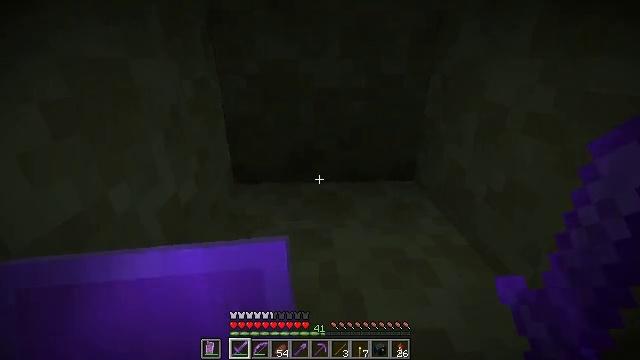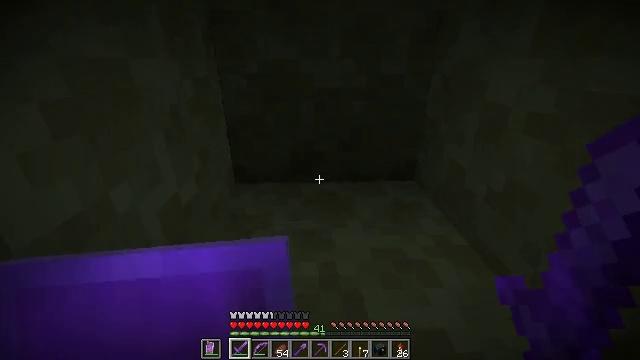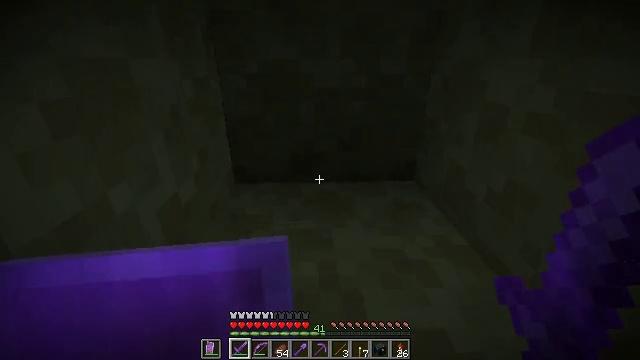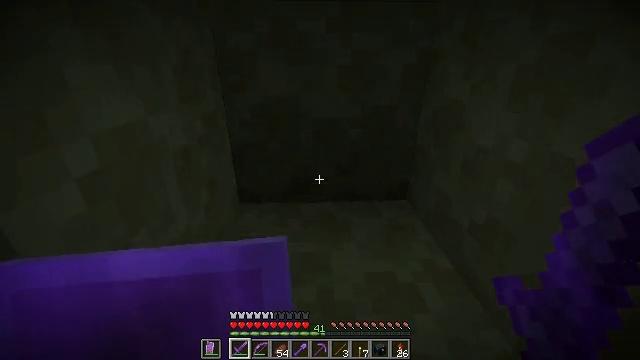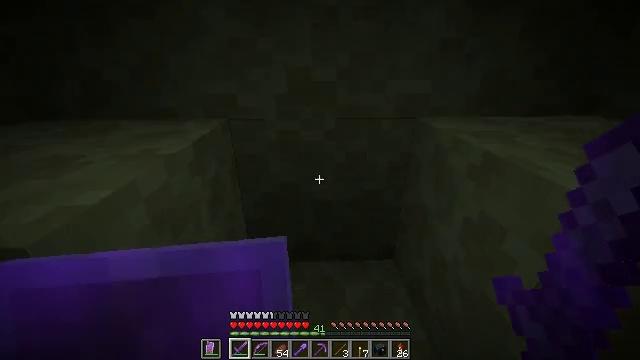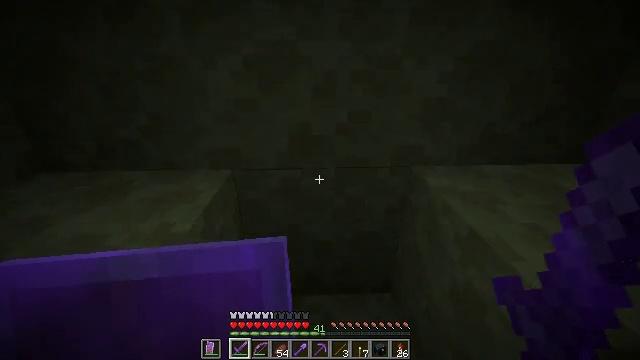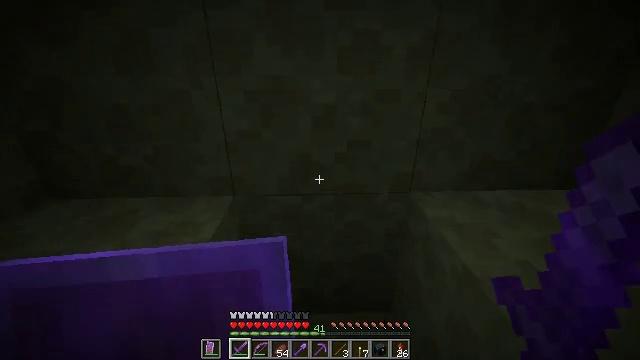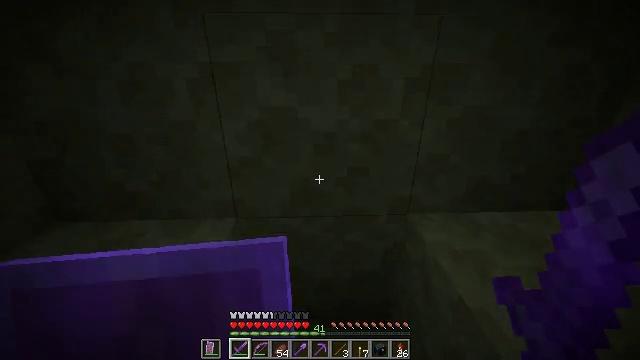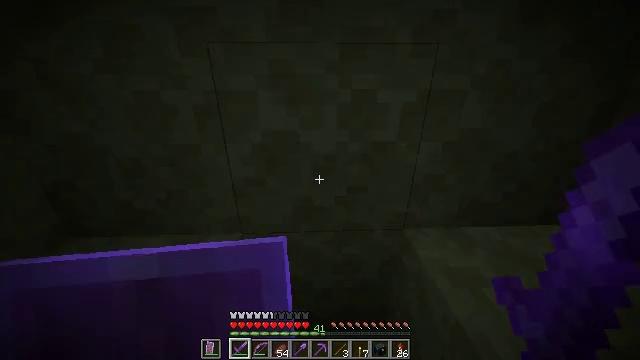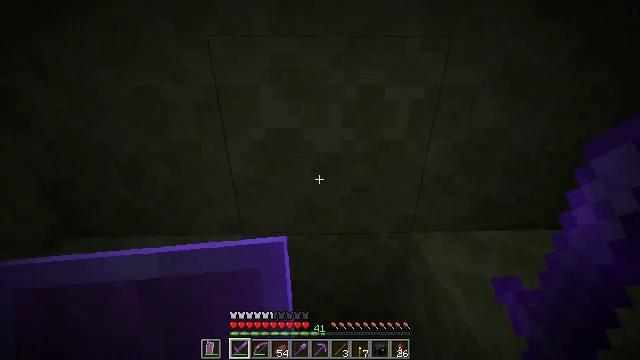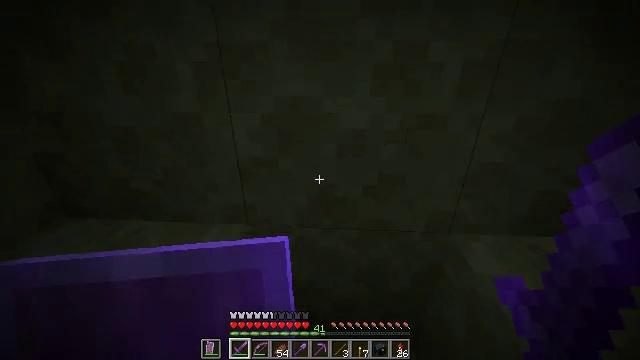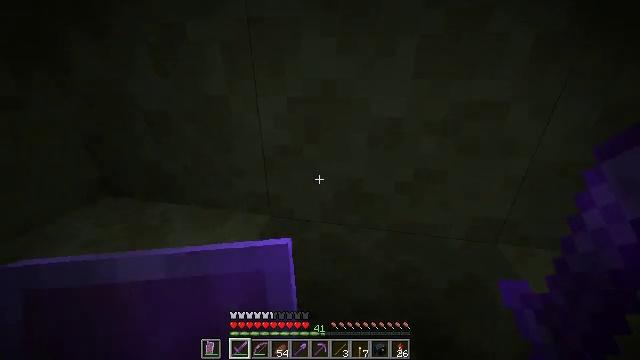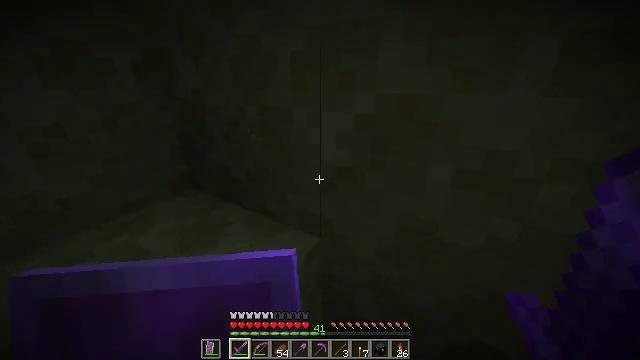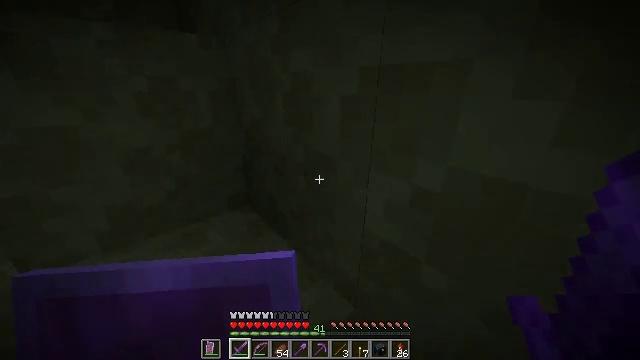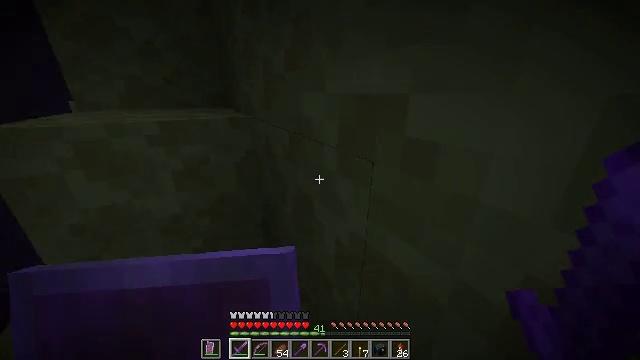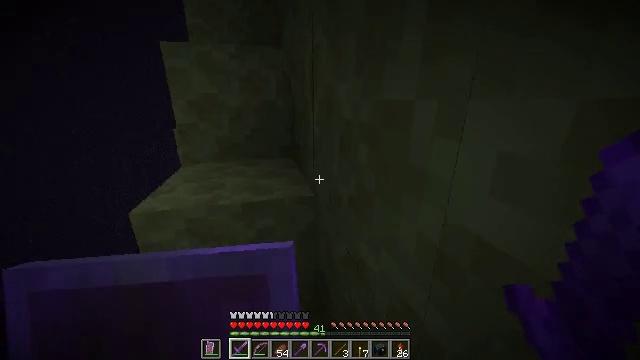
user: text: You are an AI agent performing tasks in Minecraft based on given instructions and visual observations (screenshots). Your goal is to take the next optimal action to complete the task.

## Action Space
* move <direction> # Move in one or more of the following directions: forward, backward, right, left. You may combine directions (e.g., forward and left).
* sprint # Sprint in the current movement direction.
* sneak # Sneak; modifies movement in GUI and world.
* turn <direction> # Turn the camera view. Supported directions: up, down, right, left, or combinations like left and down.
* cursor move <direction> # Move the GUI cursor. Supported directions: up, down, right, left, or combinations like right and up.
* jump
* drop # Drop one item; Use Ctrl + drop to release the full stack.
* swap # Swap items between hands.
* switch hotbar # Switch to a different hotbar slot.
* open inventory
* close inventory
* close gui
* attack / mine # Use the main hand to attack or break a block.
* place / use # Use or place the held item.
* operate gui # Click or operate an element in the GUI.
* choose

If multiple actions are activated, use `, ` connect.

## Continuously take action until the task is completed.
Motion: motion action
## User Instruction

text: Mine the obsidian block.
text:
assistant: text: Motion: no_op
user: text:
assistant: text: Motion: move forward, sprint
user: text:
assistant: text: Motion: move forward, sprint, jump
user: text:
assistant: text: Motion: move forward, sprint, jump
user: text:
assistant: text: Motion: move forward, sprint, jump
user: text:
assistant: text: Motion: move forward, sprint, jump
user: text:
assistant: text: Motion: move forward, sprint
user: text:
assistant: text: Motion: move forward, sprint
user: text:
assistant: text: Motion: move forward, sprint, turn left
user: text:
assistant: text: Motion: move forward, sprint, turn left
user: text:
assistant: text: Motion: move forward, sprint, turn left
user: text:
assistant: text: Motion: move forward, sprint, turn left and up
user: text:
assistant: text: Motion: move forward, sprint, turn left and up, jump
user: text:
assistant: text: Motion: move forward, sprint, turn left and up, jump
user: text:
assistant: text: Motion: move forward, sprint, turn left and up, jump
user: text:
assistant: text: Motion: move forward, sprint, turn left, jump
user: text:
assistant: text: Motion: move forward, sprint, jump
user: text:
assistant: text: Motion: move forward, sprint
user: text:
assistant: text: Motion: move forward, sprint
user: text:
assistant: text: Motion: move forward, sprint
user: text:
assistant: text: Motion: move forward, sprint, turn up
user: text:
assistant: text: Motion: move forward, sprint, turn up
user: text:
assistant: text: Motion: move forward, sprint, turn up
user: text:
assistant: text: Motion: move forward, sprint, turn left and up, jump
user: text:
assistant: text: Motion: move forward, sprint, turn left and up, jump
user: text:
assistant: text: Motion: move forward, sprint, turn left and up, jump
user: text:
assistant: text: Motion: move forward, sprint, turn left, jump
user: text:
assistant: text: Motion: move forward, sprint
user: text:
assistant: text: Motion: move forward, sprint
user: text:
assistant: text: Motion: move forward, sprint